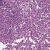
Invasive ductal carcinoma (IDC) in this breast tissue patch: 1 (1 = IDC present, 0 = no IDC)